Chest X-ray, AP view. Patient: 62 years old, sex M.
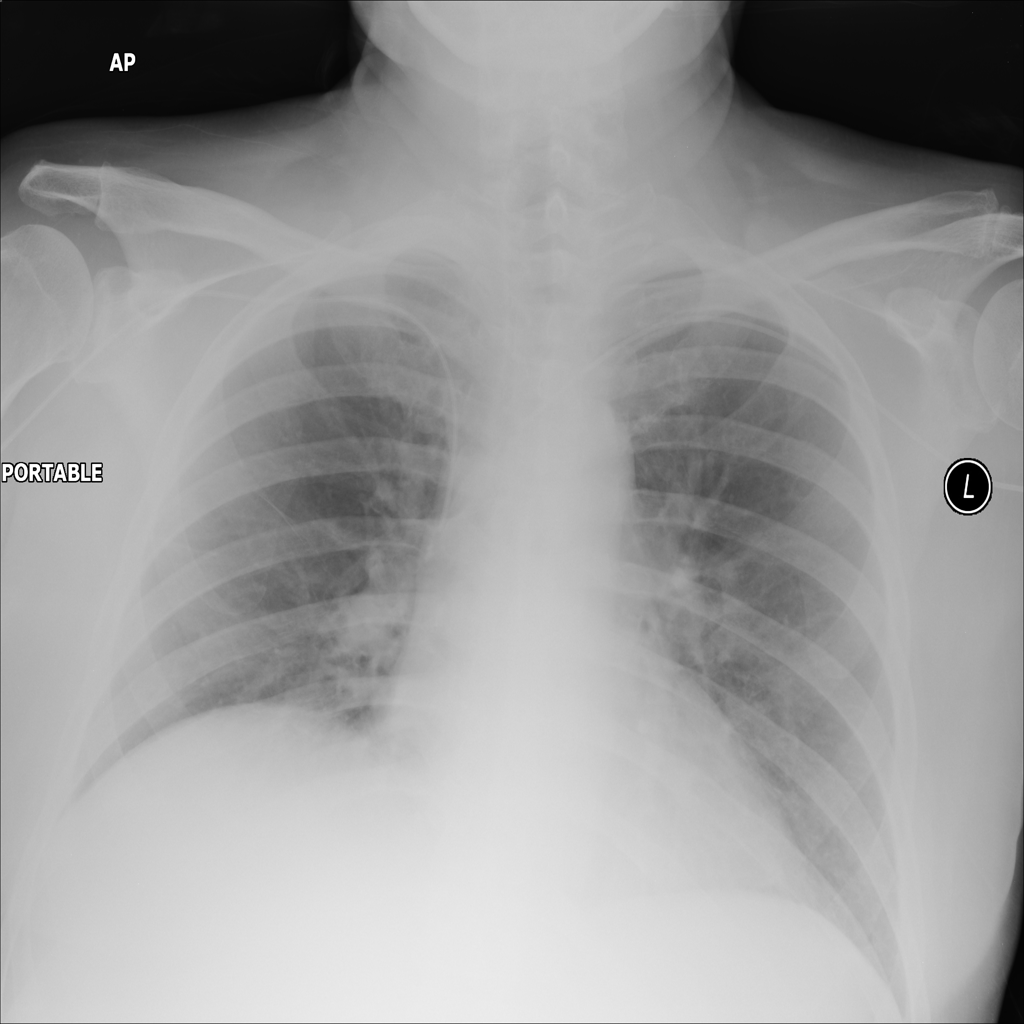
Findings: No Finding